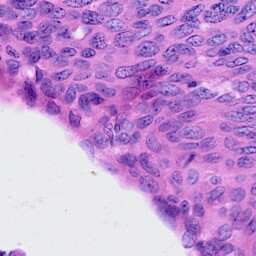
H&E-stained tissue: Cervix